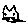
Label: cat